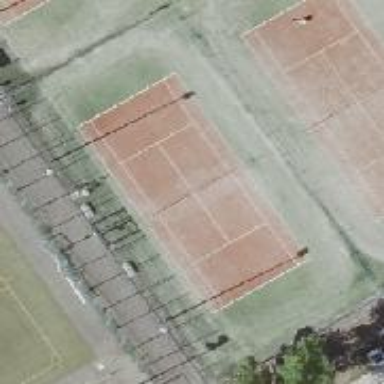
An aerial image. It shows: Tennis court in leisure pitch.